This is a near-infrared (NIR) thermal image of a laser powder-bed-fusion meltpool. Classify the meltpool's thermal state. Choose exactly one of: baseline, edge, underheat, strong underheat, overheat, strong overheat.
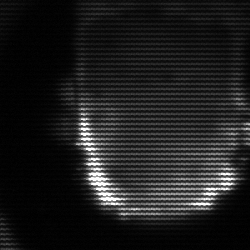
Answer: baseline